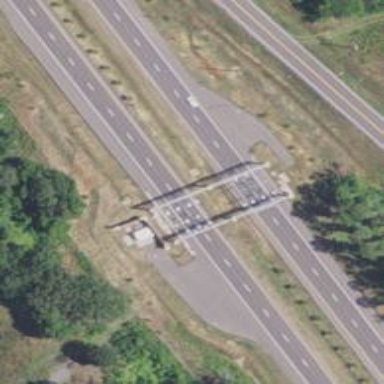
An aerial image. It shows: Toll gantry on the road.